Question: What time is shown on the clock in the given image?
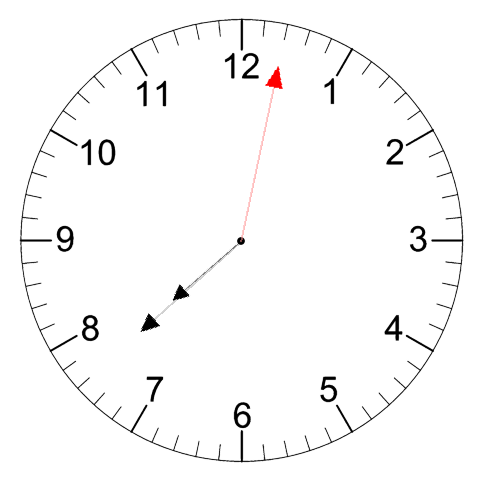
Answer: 07:38:02